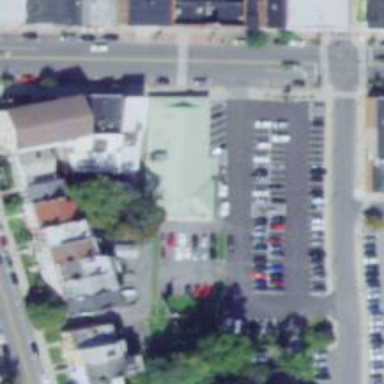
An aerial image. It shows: Parking space is available.